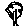
Label: tree